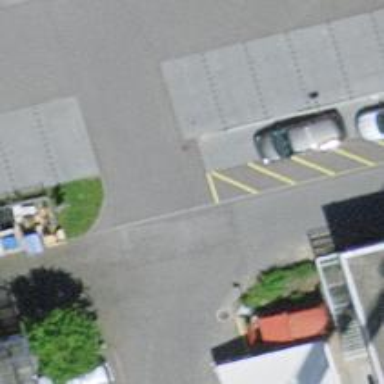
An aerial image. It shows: Road serving as parking aisle.